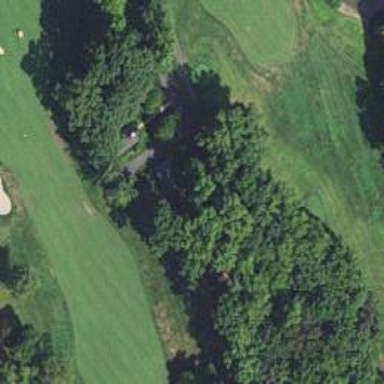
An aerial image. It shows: Grassy area designated for leisure. It is golf pitch with fairways.